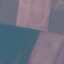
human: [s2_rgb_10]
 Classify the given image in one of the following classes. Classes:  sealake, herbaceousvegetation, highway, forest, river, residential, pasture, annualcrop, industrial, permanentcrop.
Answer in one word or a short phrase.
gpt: AnnualCrop